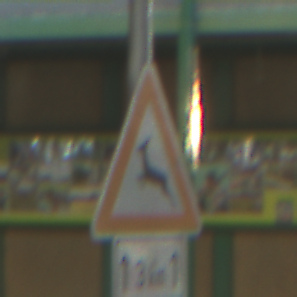
Verkehrszeichen: WildwechselRechts
Zusatzzeichen unten: LaengeEinerStrecke2
Umgebung: Roofed, Special
Tageszeit: MorningAfternoon
Wetter: NotSpecified
Licht: Artificial
Jahreszeit: NotSpecified
Kontrast: MediumContrast